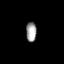
Tissue: lung
Cell type: Epithelial cells
Senescence score: 0.5609
Nuclear area (px): 201
Mean DAPI intensity: 159.796